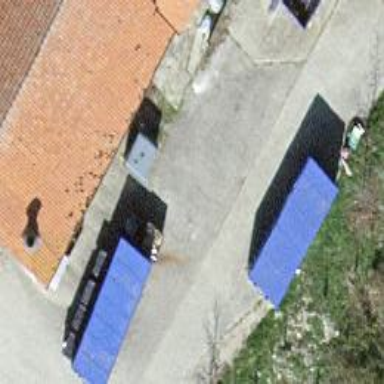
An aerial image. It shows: Recycling centre providing amenities for recycling.